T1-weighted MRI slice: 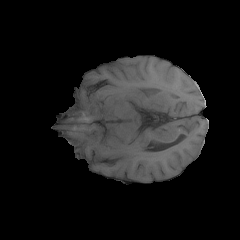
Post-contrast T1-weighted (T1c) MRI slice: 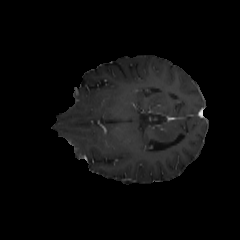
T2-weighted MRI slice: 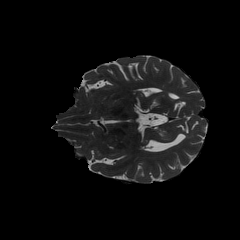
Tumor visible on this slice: no